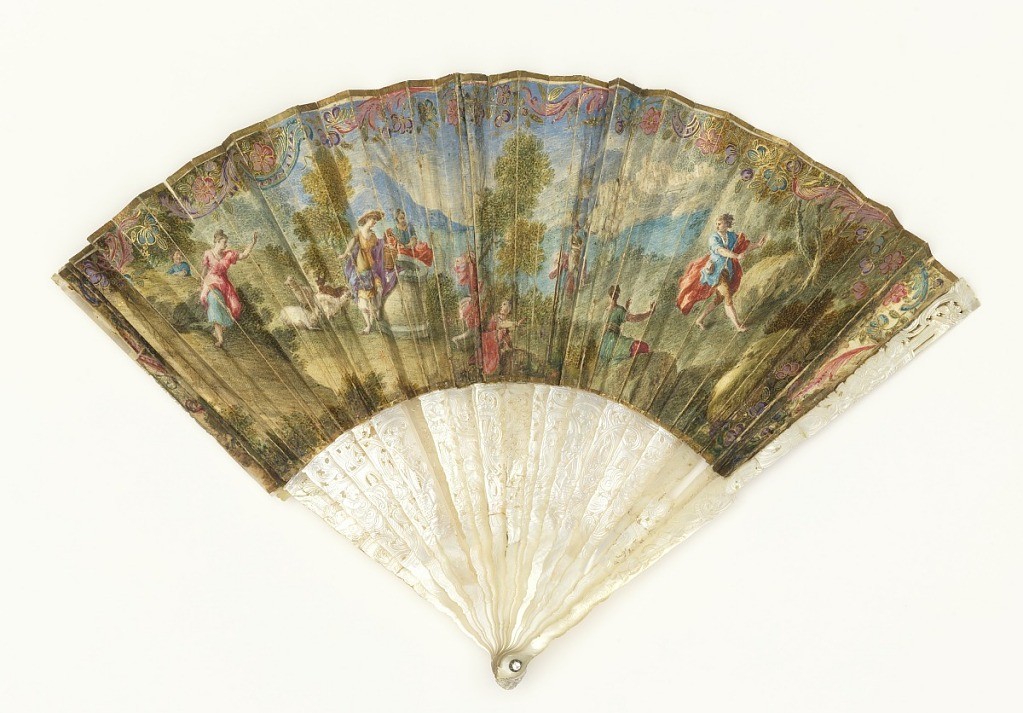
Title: Pleated fan
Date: mid- 18th century
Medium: Parchment leaf painted with watercolor; carved and pierced mother-of-pearl sticks, pin set with a brilliant
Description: Pleated fan. Parchment leaf painted with watercolor. Obverse: pastoral landscape with figures. Reverse: floral border and centre sketch of a woman and Cupid. Carved and pierced showing figures and scrolls. Pin is set with a brilliant.